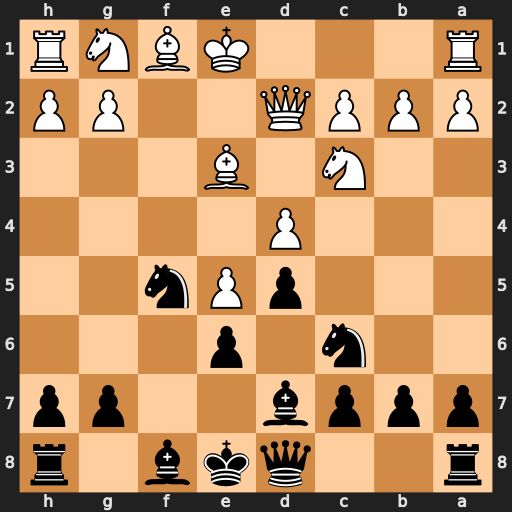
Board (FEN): r2qkb1r/pppb2pp/2n1p3/3pPn2/3P4/2N1B3/PPPQ2PP/R3KBNR
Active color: b
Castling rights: KQkq
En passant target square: -
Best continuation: Nxe3 Qxe3 Qh4+